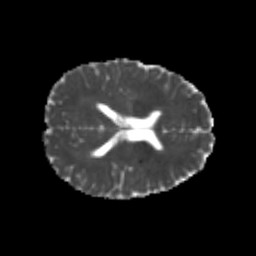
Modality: MD
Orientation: axial
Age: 24
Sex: female
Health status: healthy
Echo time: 0.074 s